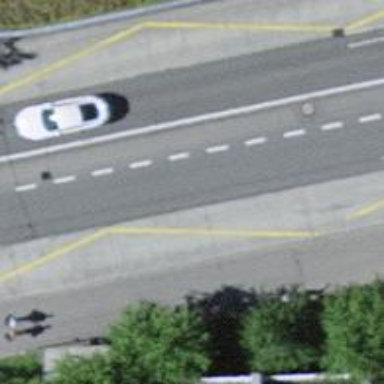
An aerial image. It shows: Bus stop for trolleybuses with designated stop position.